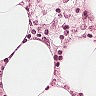
Metastatic tissue present: no